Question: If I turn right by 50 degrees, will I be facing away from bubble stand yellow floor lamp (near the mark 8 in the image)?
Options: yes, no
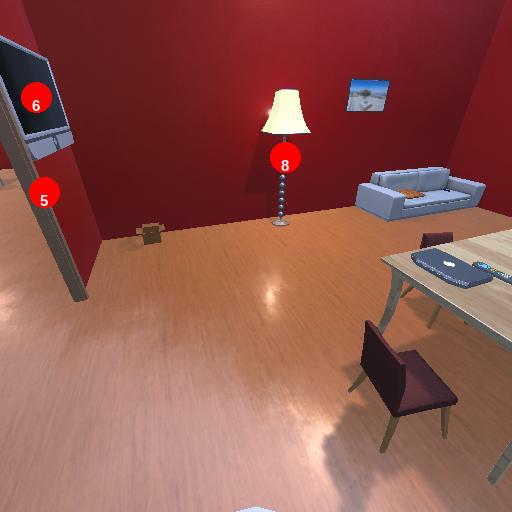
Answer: yes